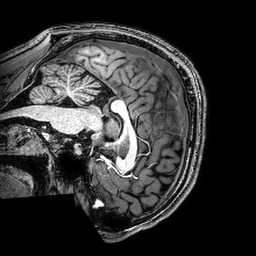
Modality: T1w
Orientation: sagittal
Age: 19
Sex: male
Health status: healthy
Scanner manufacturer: philips
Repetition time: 0.008159 s
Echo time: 0.00374 s